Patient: sex M, age 52
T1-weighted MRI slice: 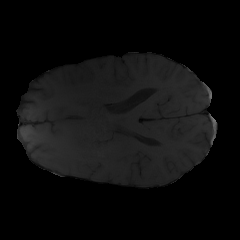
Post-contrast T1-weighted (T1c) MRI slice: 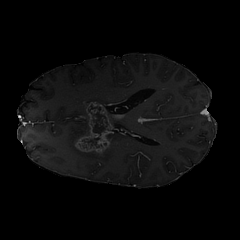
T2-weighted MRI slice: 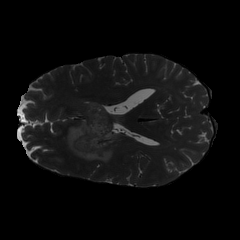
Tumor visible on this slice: yes
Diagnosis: Glioblastoma, IDH-wildtype
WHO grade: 4